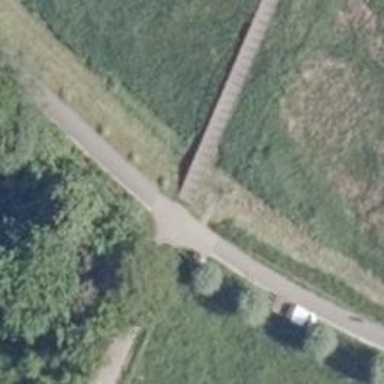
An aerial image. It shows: Footway road that goes over boardwalk bridge.